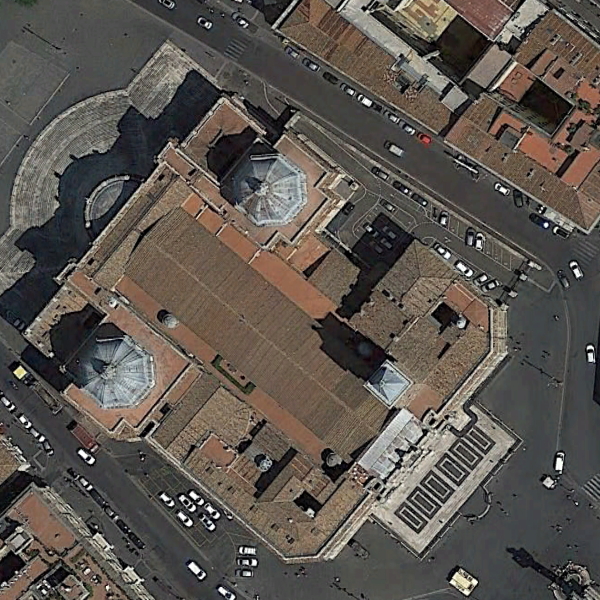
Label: Church